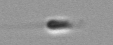
Label: flagellate_morphotype3